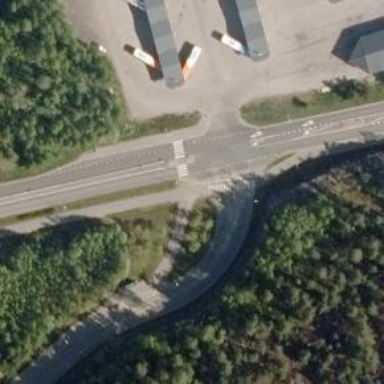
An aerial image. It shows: Island crossing on the road.